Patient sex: M
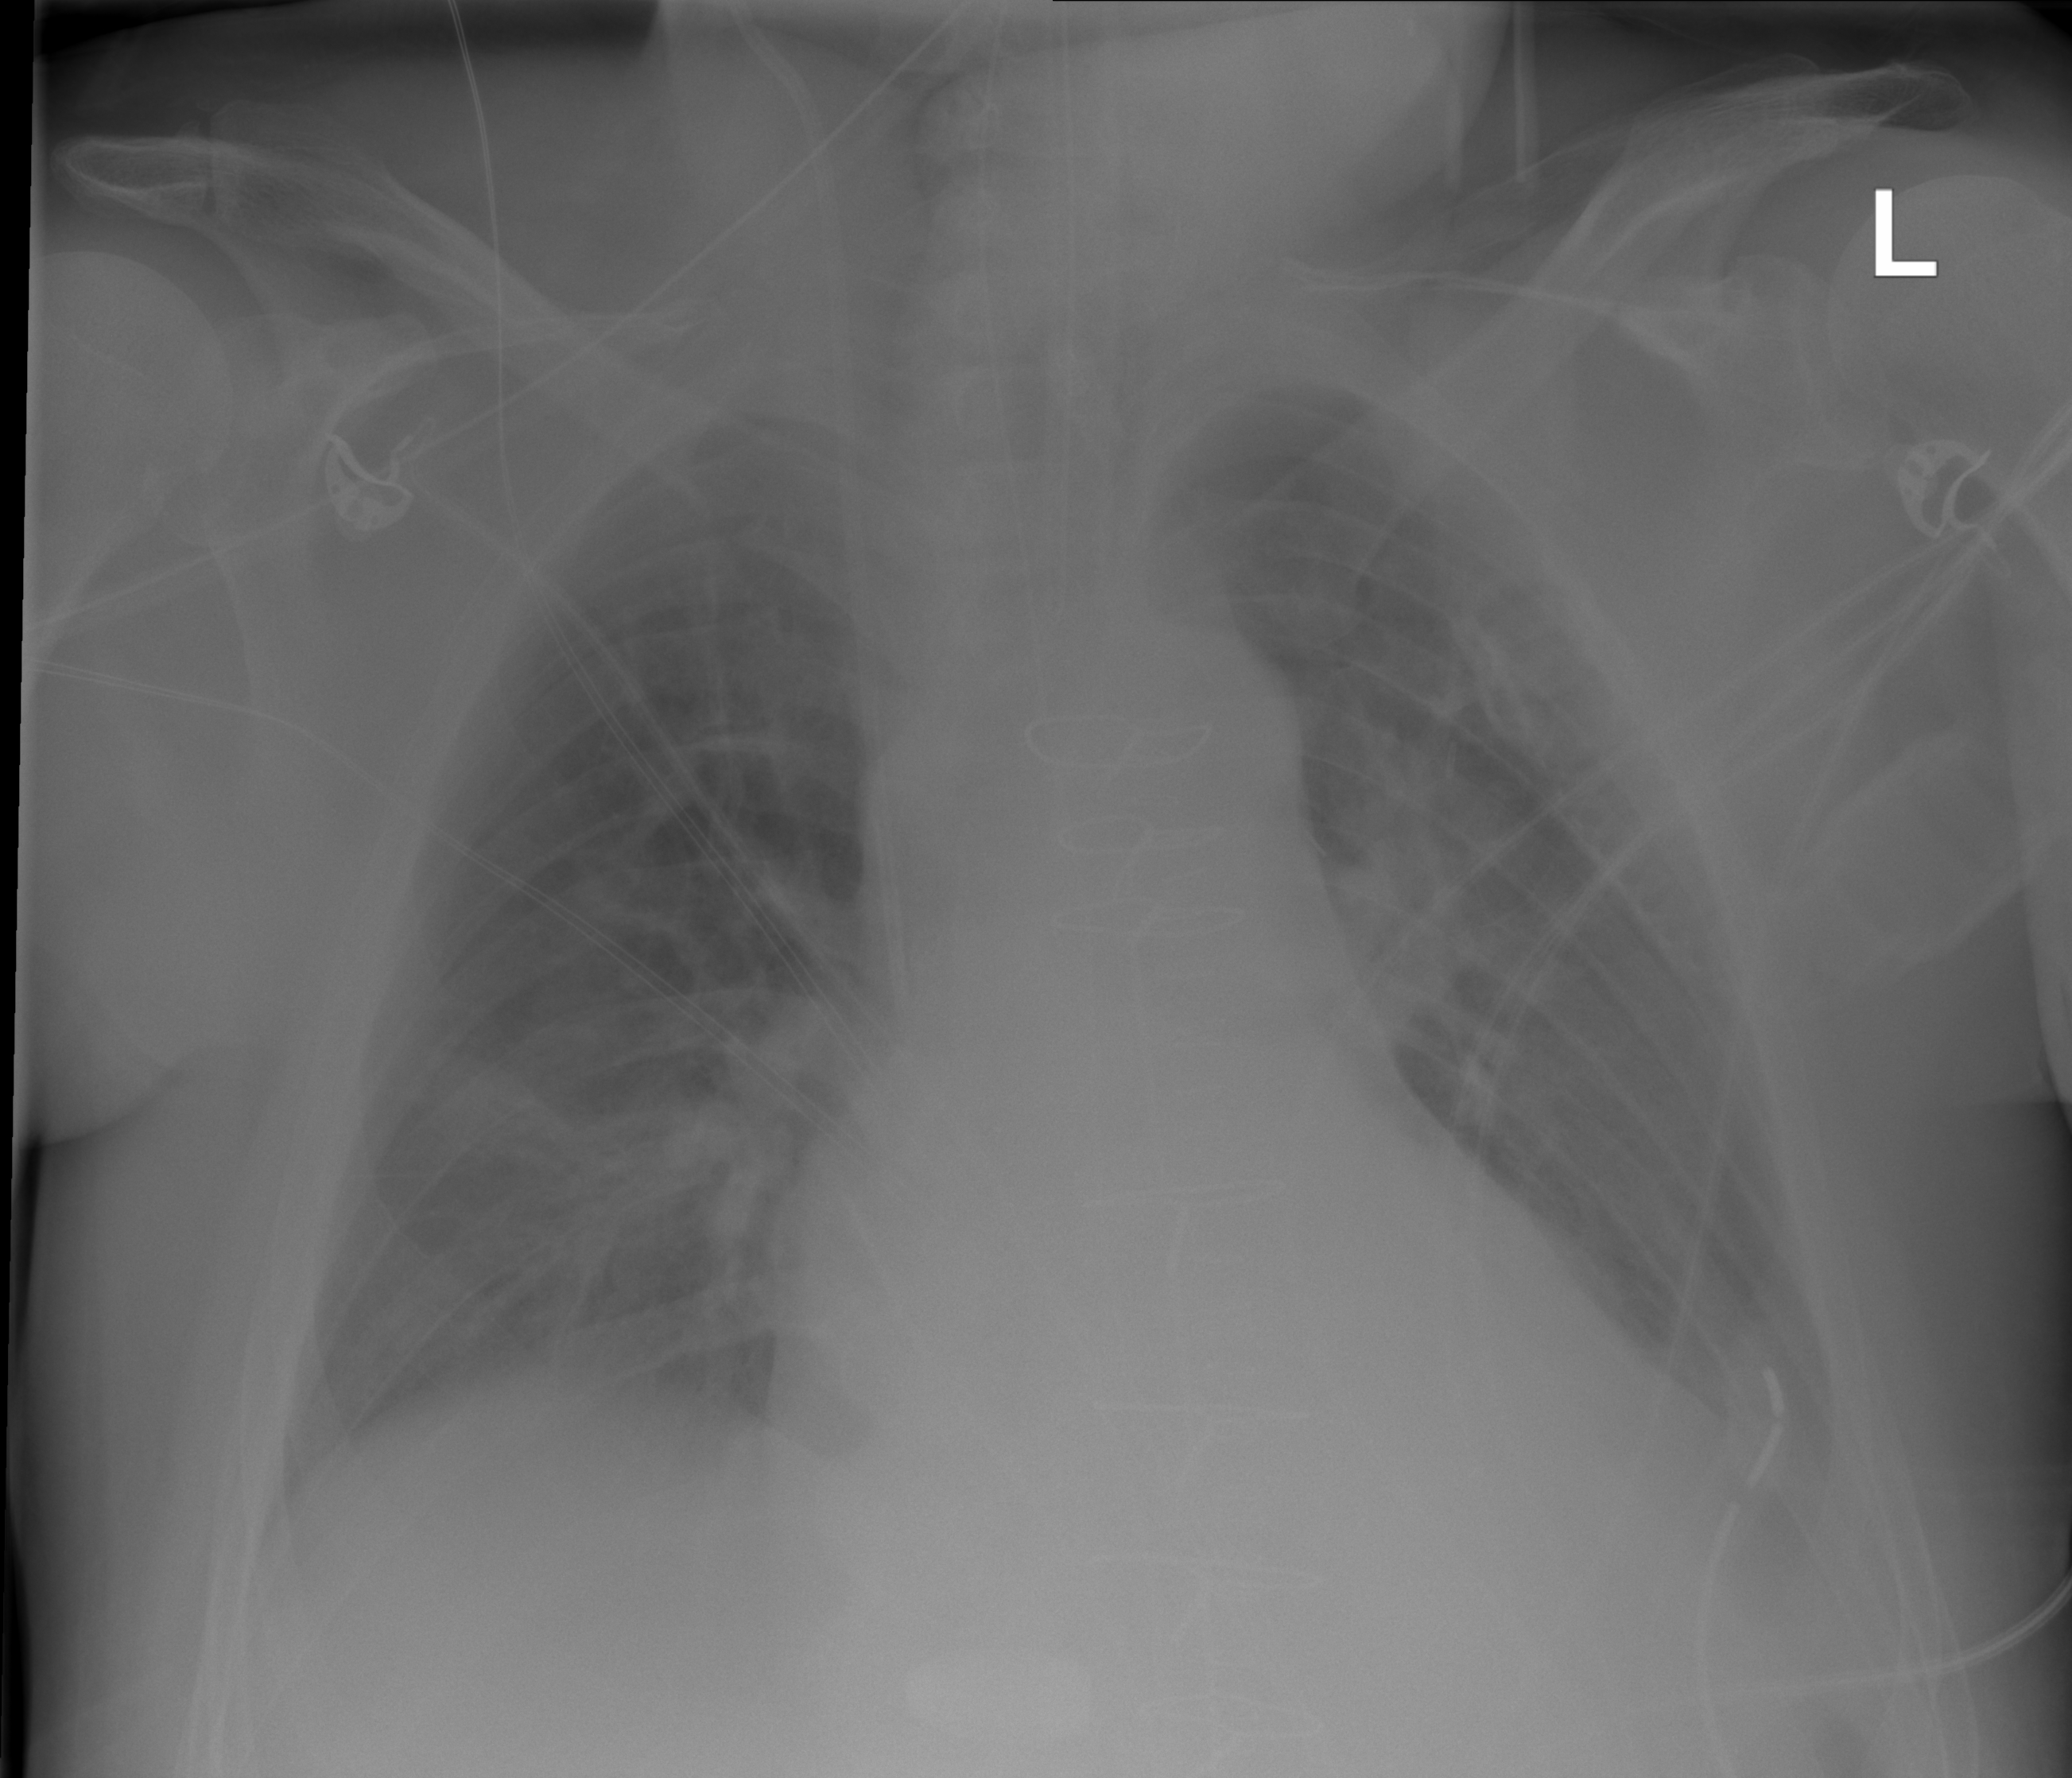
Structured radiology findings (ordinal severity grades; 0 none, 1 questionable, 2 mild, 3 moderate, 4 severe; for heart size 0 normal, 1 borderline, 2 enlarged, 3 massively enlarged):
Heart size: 2
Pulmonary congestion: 0
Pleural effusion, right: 0
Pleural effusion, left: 0
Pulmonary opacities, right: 0
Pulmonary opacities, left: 0
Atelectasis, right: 2
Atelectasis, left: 2